Question: I don't know how to handle this, I think I've search everywhere.. But this problem is just mysterious,. I got an activity named EditdataActivity
'''
public class EditdataActivity extends ActionBarActivity{
logclass clogs = new logclass();
EditText edt_ln;
EditText edt_lat;
EditText edt_long;
Button btn_cancel;
Button btn_save;
@Override
protected void onCreate(Bundle savedInstanceState) {
super.onCreate(savedInstanceState);
setContentView(R.layout.activity_dataedit);
clogs =(logclass) getIntent().getSerializableExtra("MyClass");
edt_ln = (EditText) findViewById(R.id.edt_Ln);
edt_lat = (EditText) findViewById(R.id.edt_lat);
edt_long = (EditText) findViewById(R.id.det_long);
btn_cancel = (Button) findViewById(R.id.cancel_btn);
btn_save = (Button) findViewById(R.id.btn_save);
edt_ln.setText(clogs.getname());
edt_lat.setText(clogs.getlatloc()+"");
edt_long.setText(clogs.getlongloc()+"");
OnClickListener savelistener = new OnClickListener() {
@Override
public void onClick(View v) {
//notifpopup("Save changes?");
}
};
btn_save.setOnClickListener(savelistener);
OnClickListener cancellistener = new OnClickListener() {
@Override
public void onClick(View v) {
Intent intent1 = new Intent(EditdataActivity.this, AdddataclassActivity.class);
intent1.putExtra("MyClass", clogs);
intent1.setFlags(Intent.FLAG_ACTIVITY_CLEAR_TOP);
startActivity(intent1);
overridePendingTransition (R.anim.open_main, R.anim.close_next);
}
};
btn_cancel.setOnClickListener(cancellistener);
}
void notifpopup(String notif){
AlertDialog.Builder alert = new AlertDialog.Builder(this);
alert.setTitle(notif);
alert.setPositiveButton("YES", new DialogInterface.OnClickListener() {
public void onClick(DialogInterface dialog, int whichButton) {
clogs.setname(edt_ln.getText().toString());
double lat = Double.parseDouble(edt_lat.getText().toString());
double longl = Double.parseDouble(edt_long.getText().toString());
clogs.setlatloc(lat);
clogs.setlongloc(longl);
}
});
alert.setNegativeButton("Cancel",
new DialogInterface.OnClickListener() {
public void onClick(DialogInterface dialog, int whichButton) {
}
});
alert.show();
}
}
'''
and this is called from this activity
'''
@Override
protected void onCreate(Bundle savedInstanceState) {
........
clogs =(logclass) getIntent().getSerializableExtra("MyClass");
........
Button edit_data = (Button) findViewById(R.id.btn_addattrbdel);
OnClickListener editlistener = new OnClickListener() {
@Override
public void onClick(View v) {
gotoeditview();
}
};
edit_data.setOnClickListener(editlistener);
}
void gotoeditview(){
Intent intentl = new Intent(this,EditdataActivity.class);
intentl.putExtra("MyClass", clogs);
intentl.setFlags(Intent.FLAG_ACTIVITY_CLEAR_TOP);
startActivity(intentl);
overridePendingTransition (R.anim.appear, R.anim.disappear);
}
'''
however an error occured when I execute it as shown in the logcat beloc
'''
10-17 17:06:41.750: E/AndroidRuntime(707): FATAL EXCEPTION: main
10-17 17:06:41.750: E/AndroidRuntime(707): java.lang.RuntimeException: Unable to start activity ComponentInfo{com.ict.map_navigation/com.ict.map_navigation.EditdataActivity}: java.lang.IllegalStateException: You need to use a Theme.AppCompat theme (or descendant) with this activity.
10-17 17:06:41.750: E/AndroidRuntime(707): at android.app.ActivityThread.performLaunchActivity(ActivityThread.java:2070)
10-17 17:06:41.750: E/AndroidRuntime(707): at android.app.ActivityThread.handleLaunchActivity(ActivityThread.java:2095)
10-17 17:06:41.750: E/AndroidRuntime(707): at android.app.ActivityThread.access$600(ActivityThread.java:134)
10-17 17:06:41.750: E/AndroidRuntime(707): at android.app.ActivityThread$H.handleMessage(ActivityThread.java:1203)
10-17 17:06:41.750: E/AndroidRuntime(707): at android.os.Handler.dispatchMessage(Handler.java:99)
10-17 17:06:41.750: E/AndroidRuntime(707): at android.os.Looper.loop(Looper.java:137)
10-17 17:06:41.750: E/AndroidRuntime(707): at android.app.ActivityThread.main(ActivityThread.java:4830)
10-17 17:06:41.750: E/AndroidRuntime(707): at java.lang.reflect.Method.invokeNative(Native Method)
10-17 17:06:41.750: E/AndroidRuntime(707): at java.lang.reflect.Method.invoke(Method.java:511)
10-17 17:06:41.750: E/AndroidRuntime(707): at com.android.internal.os.ZygoteInit$MethodAndArgsCaller.run(ZygoteInit.java:789)
10-17 17:06:41.750: E/AndroidRuntime(707): at com.android.internal.os.ZygoteInit.main(ZygoteInit.java:556)
10-17 17:06:41.750: E/AndroidRuntime(707): at dalvik.system.NativeStart.main(Native Method)
10-17 17:06:41.750: E/AndroidRuntime(707): Caused by: java.lang.IllegalStateException: You need to use a Theme.AppCompat theme (or descendant) with this activity.
10-17 17:06:41.750: E/AndroidRuntime(707): at android.support.v7.app.ActionBarActivityDelegate.onCreate(ActionBarActivityDelegate.java:110)
10-17 17:06:41.750: E/AndroidRuntime(707): ....
'''
.. however as what I've read on some suggested solution I changed my EditdataActivity to Acitvity.. it did not have any errors.. but it only displays this ..

and my xml file for that activity is this..
'''
<?xml version="1.0" encoding="utf-8"?>
<RelativeLayout xmlns:android="http://schemas.android.com/apk/res/android"
android:layout_width="match_parent"
android:layout_height="match_parent" >
<TextView
android:id="@+id/textView1"
android:layout_width="wrap_content"
android:layout_height="wrap_content"
android:layout_alignParentLeft="true"
android:layout_alignParentRight="true"
android:layout_alignParentTop="true"
android:gravity="center"
android:text="Change Name of the Location" />
<EditText
android:id="@+id/edt_Ln"
android:layout_width="wrap_content"
android:layout_height="wrap_content"
android:layout_alignParentLeft="true"
android:layout_alignParentRight="true"
android:layout_below="@+id/textView1"
android:ems="10" >
<requestFocus />
</EditText>
<TextView
android:id="@+id/textView2"
android:layout_width="wrap_content"
android:layout_height="wrap_content"
android:layout_alignParentLeft="true"
android:layout_alignParentRight="true"
android:layout_below="@+id/edt_Ln"
android:gravity="center"
android:text="Change Location" />
<TextView
android:id="@+id/textView4"
android:layout_width="wrap_content"
android:layout_height="wrap_content"
android:layout_alignParentLeft="true"
android:layout_below="@+id/textView3"
android:layout_marginTop="26dp"
android:text="Longitude:"
android:textAppearance="?android:attr/textAppearanceSmall" />
<TextView
android:id="@+id/textView3"
android:layout_width="wrap_content"
android:layout_height="wrap_content"
android:layout_alignParentLeft="true"
android:layout_below="@+id/textView2"
android:layout_marginTop="28dp"
android:text="Latitude:"
android:textAppearance="?android:attr/textAppearanceSmall" />
<EditText
android:id="@+id/edt_lat"
android:layout_width="wrap_content"
android:layout_height="wrap_content"
android:layout_alignBaseline="@+id/textView3"
android:layout_alignBottom="@+id/textView3"
android:layout_alignParentRight="true"
android:layout_toRightOf="@+id/textView4"
android:ems="10"
android:inputType="number" />
<EditText
android:id="@+id/det_long"
android:layout_width="wrap_content"
android:layout_height="wrap_content"
android:layout_alignBaseline="@+id/textView4"
android:layout_alignBottom="@+id/textView4"
android:layout_alignLeft="@+id/edt_lat"
android:layout_alignParentRight="true"
android:ems="10"
android:inputType="number" />
<Button
android:id="@+id/btn_save"
style="?android:attr/buttonStyleSmall"
android:layout_width="wrap_content"
android:layout_height="wrap_content"
android:layout_alignParentRight="true"
android:layout_below="@+id/det_long"
android:layout_marginTop="17dp"
android:layout_toRightOf="@+id/btn_cancel"
android:background="#00ced1"
android:text="Save" />
<Button
android:id="@+id/btn_cancel"
style="?android:attr/buttonStyleSmall"
android:layout_width="wrap_content"
android:layout_height="wrap_content"
android:layout_alignBaseline="@+id/btn_save"
android:layout_alignBottom="@+id/btn_save"
android:layout_alignParentLeft="true"
android:layout_alignRight="@+id/textView4"
android:background="#ff0000"
android:text="Cancel" />
</RelativeLayout>
'''
I have other activity which is exactly like this in my project. but they all work fine, I tried.. Restarting my eclipse IDE.. but it did not work.. Please help, maybe I just forgot something. thanks.. and here is the Manifest file of my project..
Sorry for my long post...
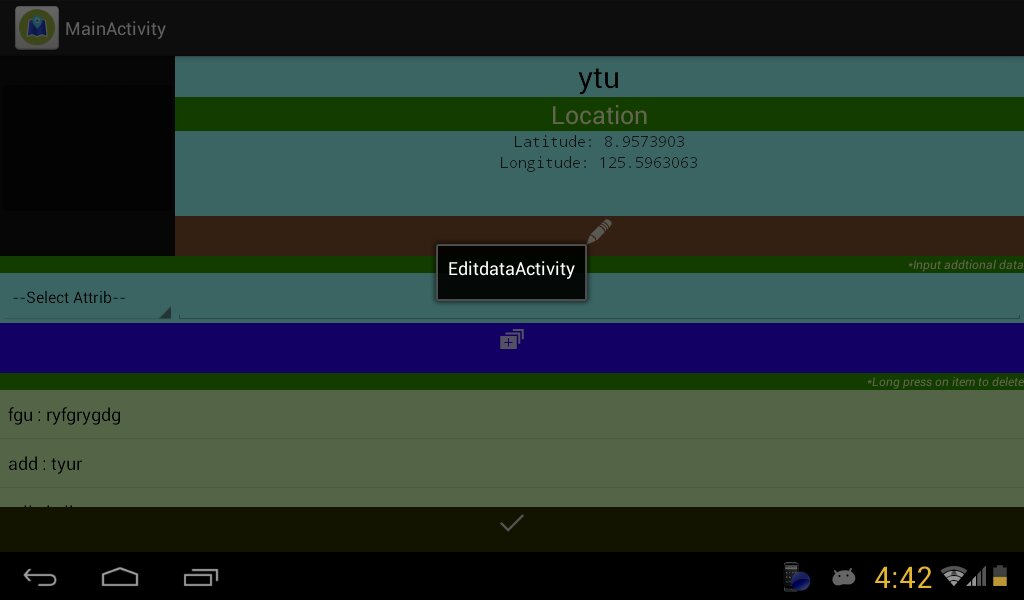
Answer: If you want to create your own custom dialogs, create class who extends 'DialogFragment' instead of creating activities. It's easy to use and you don't have to declare them in your manifest.
Use it like this:
'''
public class EditDataDialog extends DialogFragment {
// Properties here
.....
@Override
public View onCreateView(LayoutInflater inflater,
ViewGroup container, Bundle savedInstanceState)
{
View view = inflater.inflate(R.layout.activity_dataedit, container, false);
// Properties init here
.....
return view;
}
}
'''
Then, in your main activity, call this:
'''
// Show the "edit data" dialog
FragmentManager fm = getSupportFragmentManager();
EditDataDialog editDataDialog = new EditDataDialog();
editDataDialog.show(fm, "edit_data_dialog");
'''